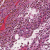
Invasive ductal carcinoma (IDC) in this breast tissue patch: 0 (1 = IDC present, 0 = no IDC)